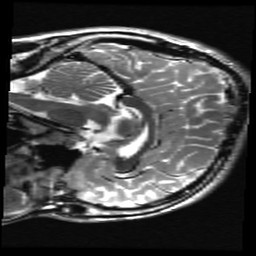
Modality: T2w
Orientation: sagittal
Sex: male
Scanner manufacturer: ge
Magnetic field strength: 3 T
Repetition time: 5 s
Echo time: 0.1015 s